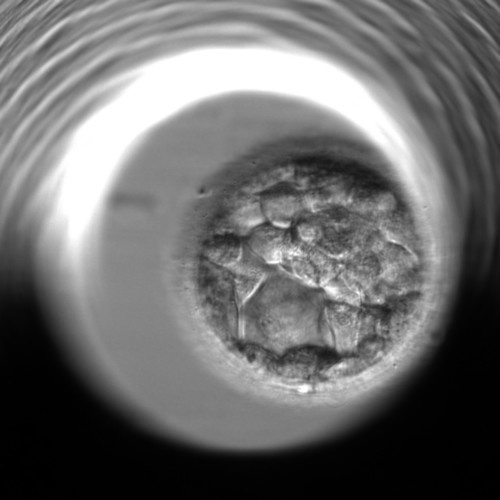
Embryo quality: poor